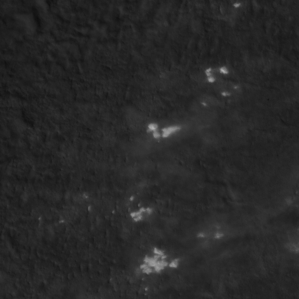
Label: non_frost